Aerial crown-view tile of a tropical tree (Barro Colorado Island, Panama), acquired 20241014:
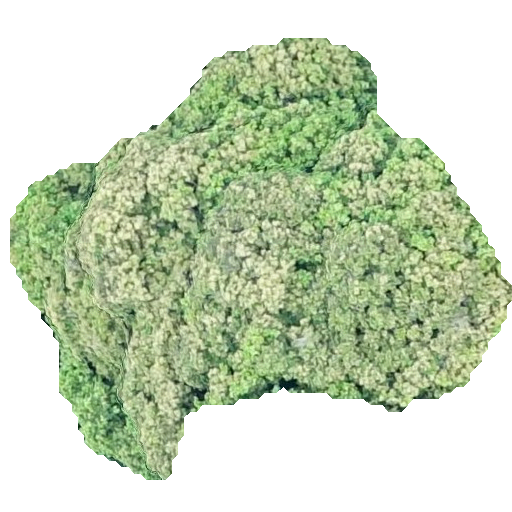
Species: Prioria copaifera
GBIF accepted scientific name: Prioria copaifera
Crown area: 211.809 m²